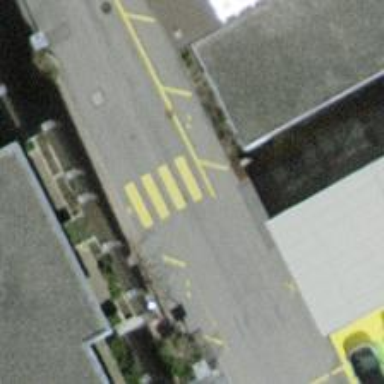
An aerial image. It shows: Marked crossing on the road with clear markings.